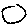
Label: circle